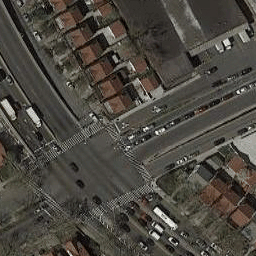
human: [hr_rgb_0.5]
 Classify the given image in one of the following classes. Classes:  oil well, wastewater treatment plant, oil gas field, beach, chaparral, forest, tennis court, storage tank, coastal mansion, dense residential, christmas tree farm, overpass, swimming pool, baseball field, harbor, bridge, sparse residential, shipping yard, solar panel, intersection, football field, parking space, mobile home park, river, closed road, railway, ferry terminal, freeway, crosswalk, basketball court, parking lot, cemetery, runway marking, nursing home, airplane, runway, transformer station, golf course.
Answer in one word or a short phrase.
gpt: intersection